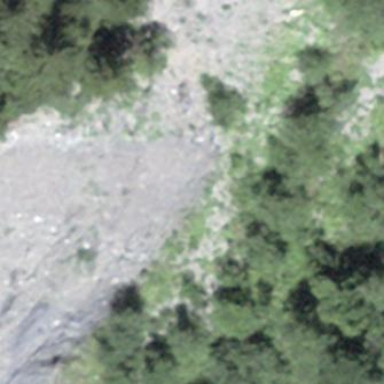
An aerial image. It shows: Natural scree.